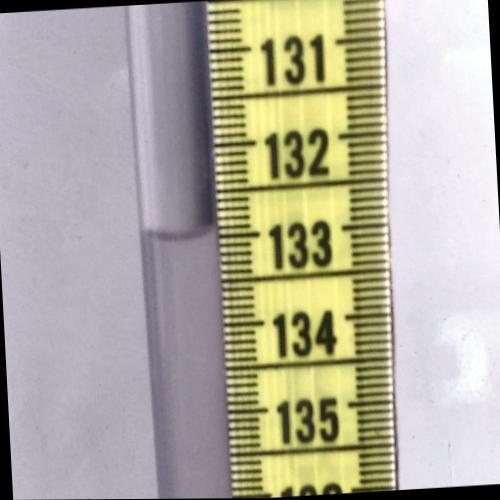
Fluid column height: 133.0 cm